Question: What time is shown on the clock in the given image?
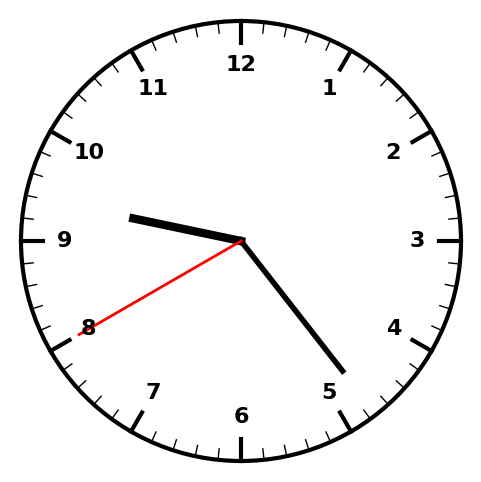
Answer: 09:23:40